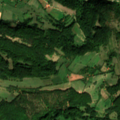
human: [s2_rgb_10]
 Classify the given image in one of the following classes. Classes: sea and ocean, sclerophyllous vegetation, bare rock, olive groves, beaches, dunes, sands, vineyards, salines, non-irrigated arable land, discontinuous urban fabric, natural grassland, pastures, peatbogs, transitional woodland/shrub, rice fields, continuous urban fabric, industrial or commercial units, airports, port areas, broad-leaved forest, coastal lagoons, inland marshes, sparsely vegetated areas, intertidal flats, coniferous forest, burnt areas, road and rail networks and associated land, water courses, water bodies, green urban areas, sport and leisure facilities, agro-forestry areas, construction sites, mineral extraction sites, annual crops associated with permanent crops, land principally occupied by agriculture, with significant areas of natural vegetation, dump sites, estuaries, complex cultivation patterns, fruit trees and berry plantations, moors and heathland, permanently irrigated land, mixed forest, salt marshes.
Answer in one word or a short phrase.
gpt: complex cultivation patterns, broad-leaved forest, transitional woodland/shrub